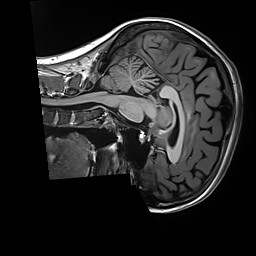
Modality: T1w
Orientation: sagittal
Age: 26
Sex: female
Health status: healthy
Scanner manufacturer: siemens
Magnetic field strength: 3 T
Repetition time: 2.5 s
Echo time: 0.00299 s